Question: I need to flip a bitmap image horizontally in my VB.net web application.
i.e.

I've really searched around, but not come across any simple vb.net method. Does one exist?
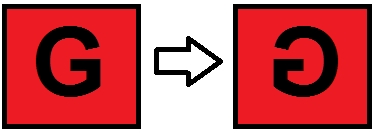
Answer: You get a file reference to the image, load that as a 'Bitmap', then use the RotateFlip method.
<URL>
In case that link dies as Microsoft is oft known to do:
'''
bitmap1 = CType(Bitmap.FromFile("C:\Documents and Settings\All Users" _
& "Documents\My Music\music.bmp"), Bitmap)
bitmap1.RotateFlip(RotateFlipType.RotateNoneFlipX)
'''
You may be interested in the Image class (a Bitmap is an Image). You can perform just about any naive operation (like this one), and there are ways to leverage the 3D card to really go crazy. You can take it really far. You need to learn graphics matrices to do custom effects performantly, though.
<URL>
Comments on the question note performance can be an issue here. Depending on how often an image like this is loaded you likely should cache the results of this, for example by writing it to disk and having the browser actually request the file by the path it was written out to (which will get you whatever IIS caching you've configured for free), or by applying an OutputCache directive to the Controller Action being called here, or whatever - kinda outside the scope of this question.
Also just for the record flipping an image is pretty cheap.